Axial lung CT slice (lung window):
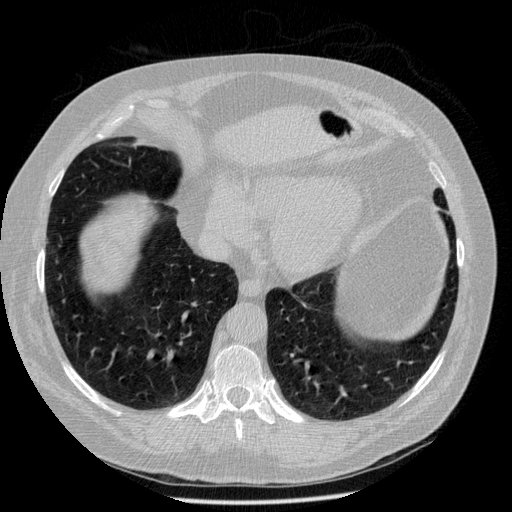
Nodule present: no